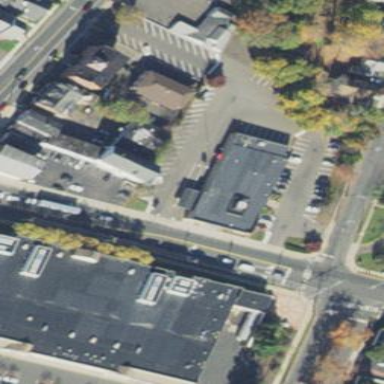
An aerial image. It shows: Bank building.